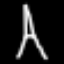
Label: The Eiffel Tower